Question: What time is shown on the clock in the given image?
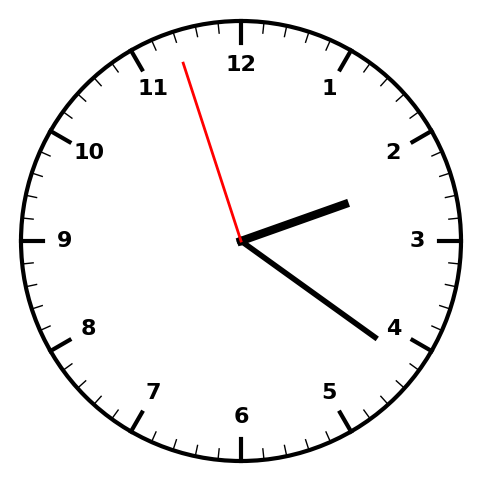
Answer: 02:20:57